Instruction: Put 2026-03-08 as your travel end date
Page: home
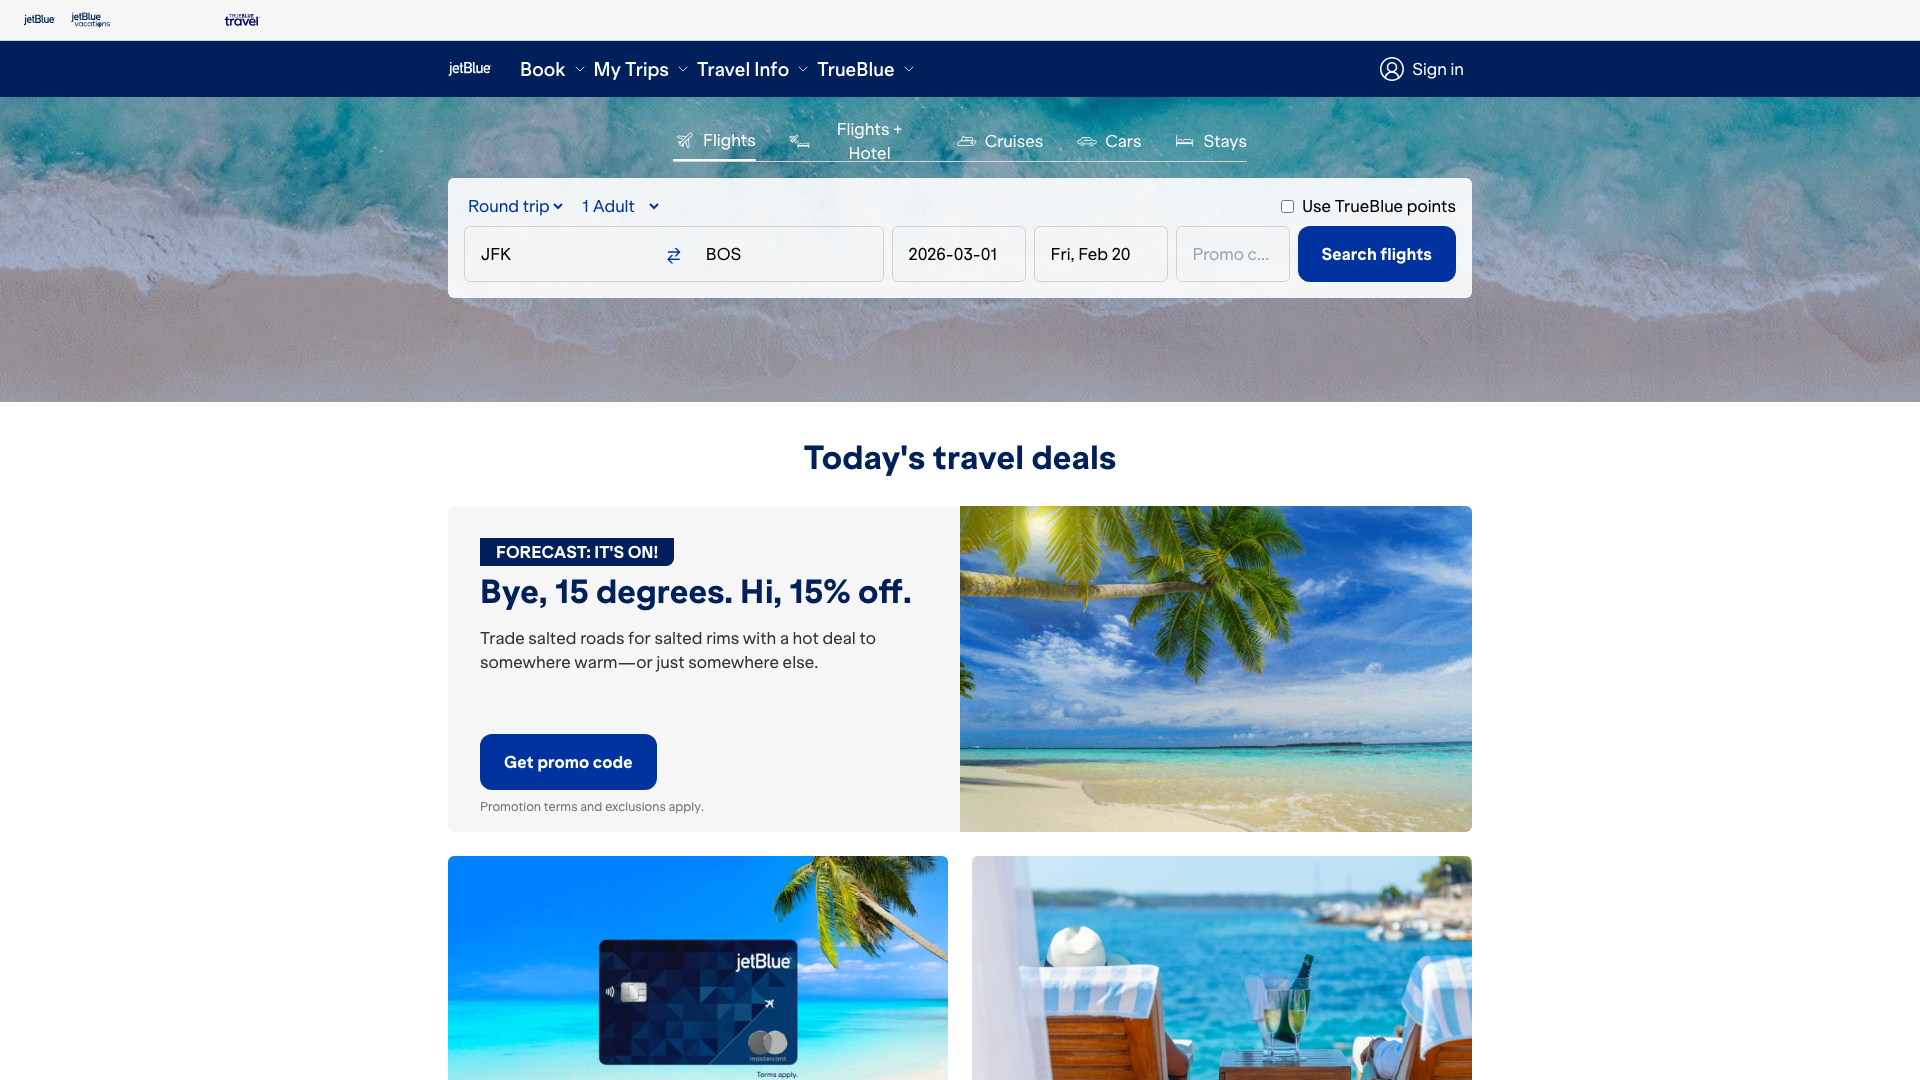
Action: type